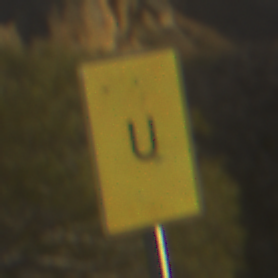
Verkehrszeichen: AnkuendigungOderFortsetzungUmleitungOhnePfeilsymbol
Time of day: SunriseSunset
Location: Outdoor (Nature)
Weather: PartlyCloudy
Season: NotSpecified
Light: Natural